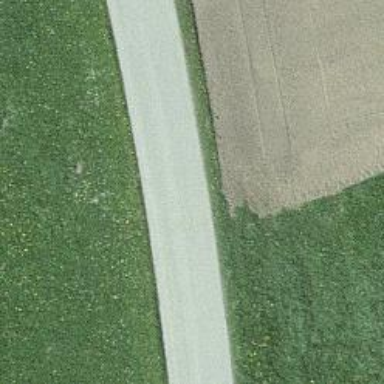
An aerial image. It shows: Unclassified road.